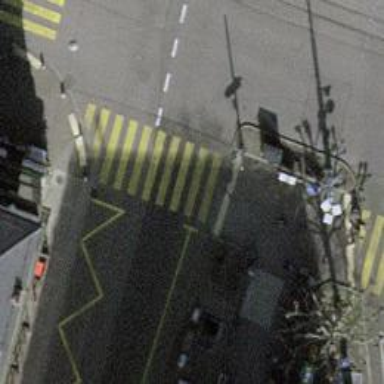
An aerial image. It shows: Road crossing with traffic signals.